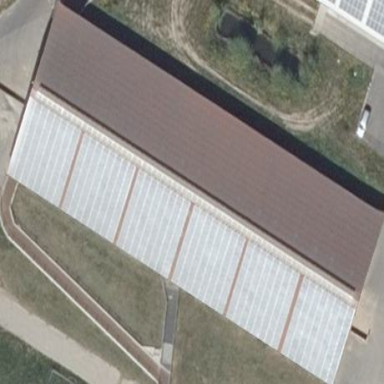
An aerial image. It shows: Building equipped with small solar photovoltaic panel for electricity generation.